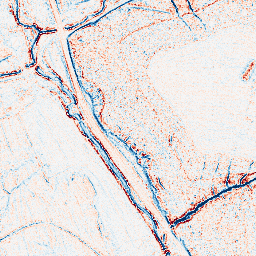
Category: edge_preserving
Decomposition family: anisotropic_diffusion
Decomposition parameters: iterations: 10
kappa: 10
gamma: 0.05
Upsampling method: sinc_hamming
Upsampling parameters: scale: 8
kernel_size: 16
Upsampling scale: 8